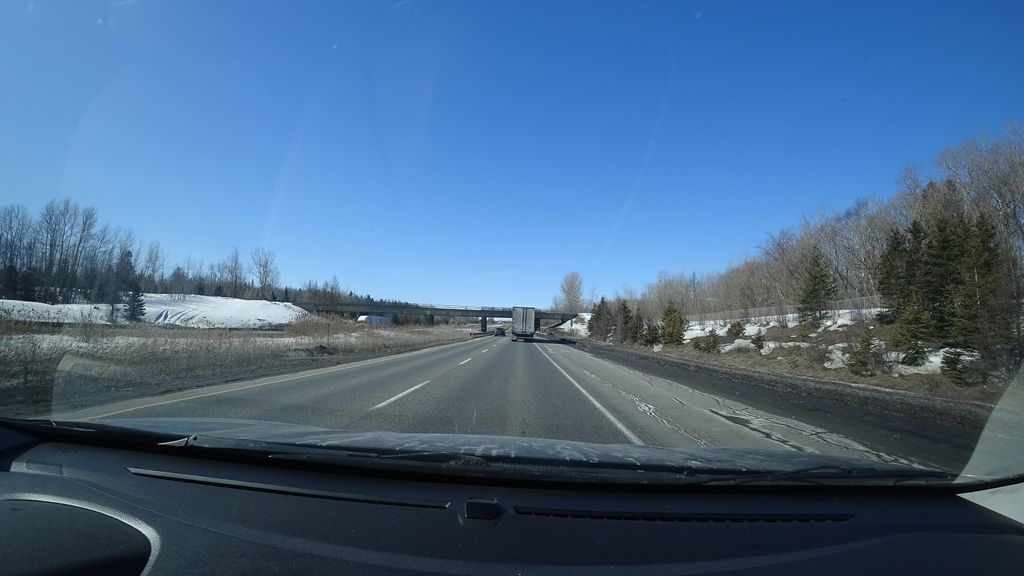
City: quebec_city